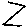
Label: zigzag